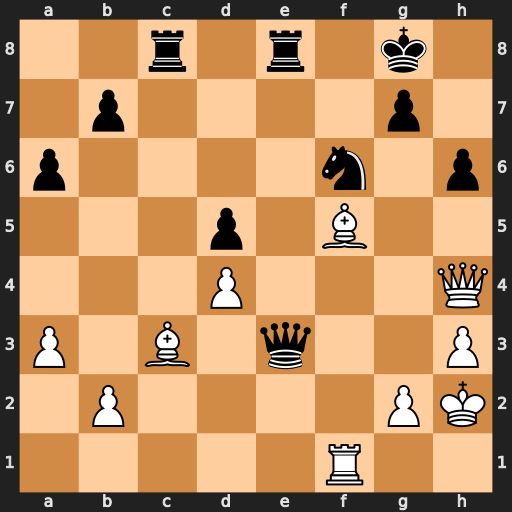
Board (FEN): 2r1r1k1/1p4p1/p4n1p/3p1B2/3P3Q/P1B1q2P/1P4PK/5R2
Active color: w
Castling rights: -
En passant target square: -
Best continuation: Bxc8 Rxc8 Rxf6 Qe7 Rf4